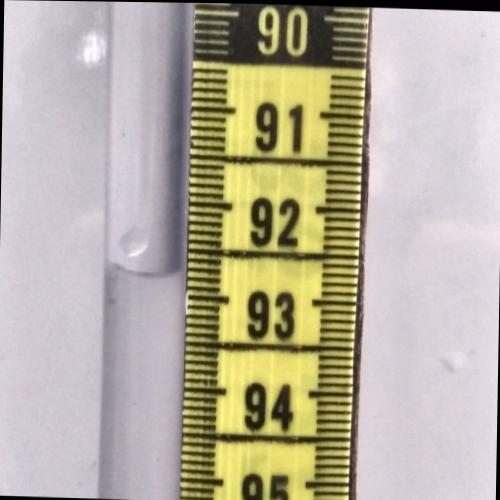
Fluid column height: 92.8 cm